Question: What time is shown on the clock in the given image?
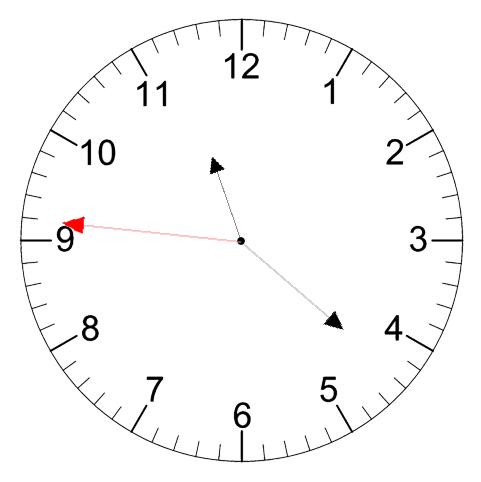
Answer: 11:21:46